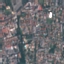
Land use / land cover: Residential